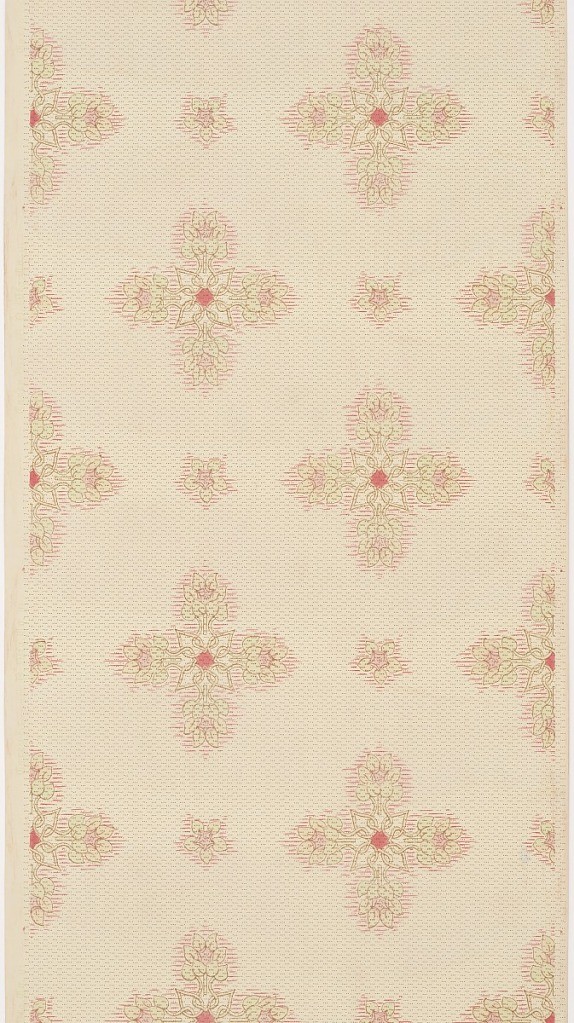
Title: Ceiling paper
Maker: Carey Bros. W.P. Mfg. Co., Philadelphia, Pennsylvania, founded 1882
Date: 1905–1915
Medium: Machine-printed paper
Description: Cross-shaped floral motifs composed of light green, red, and lavender leaves and flowers, small flowers interspersed, on tan ground.